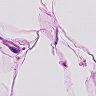
Metastatic tissue present: no